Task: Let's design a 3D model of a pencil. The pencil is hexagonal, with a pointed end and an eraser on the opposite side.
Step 6:
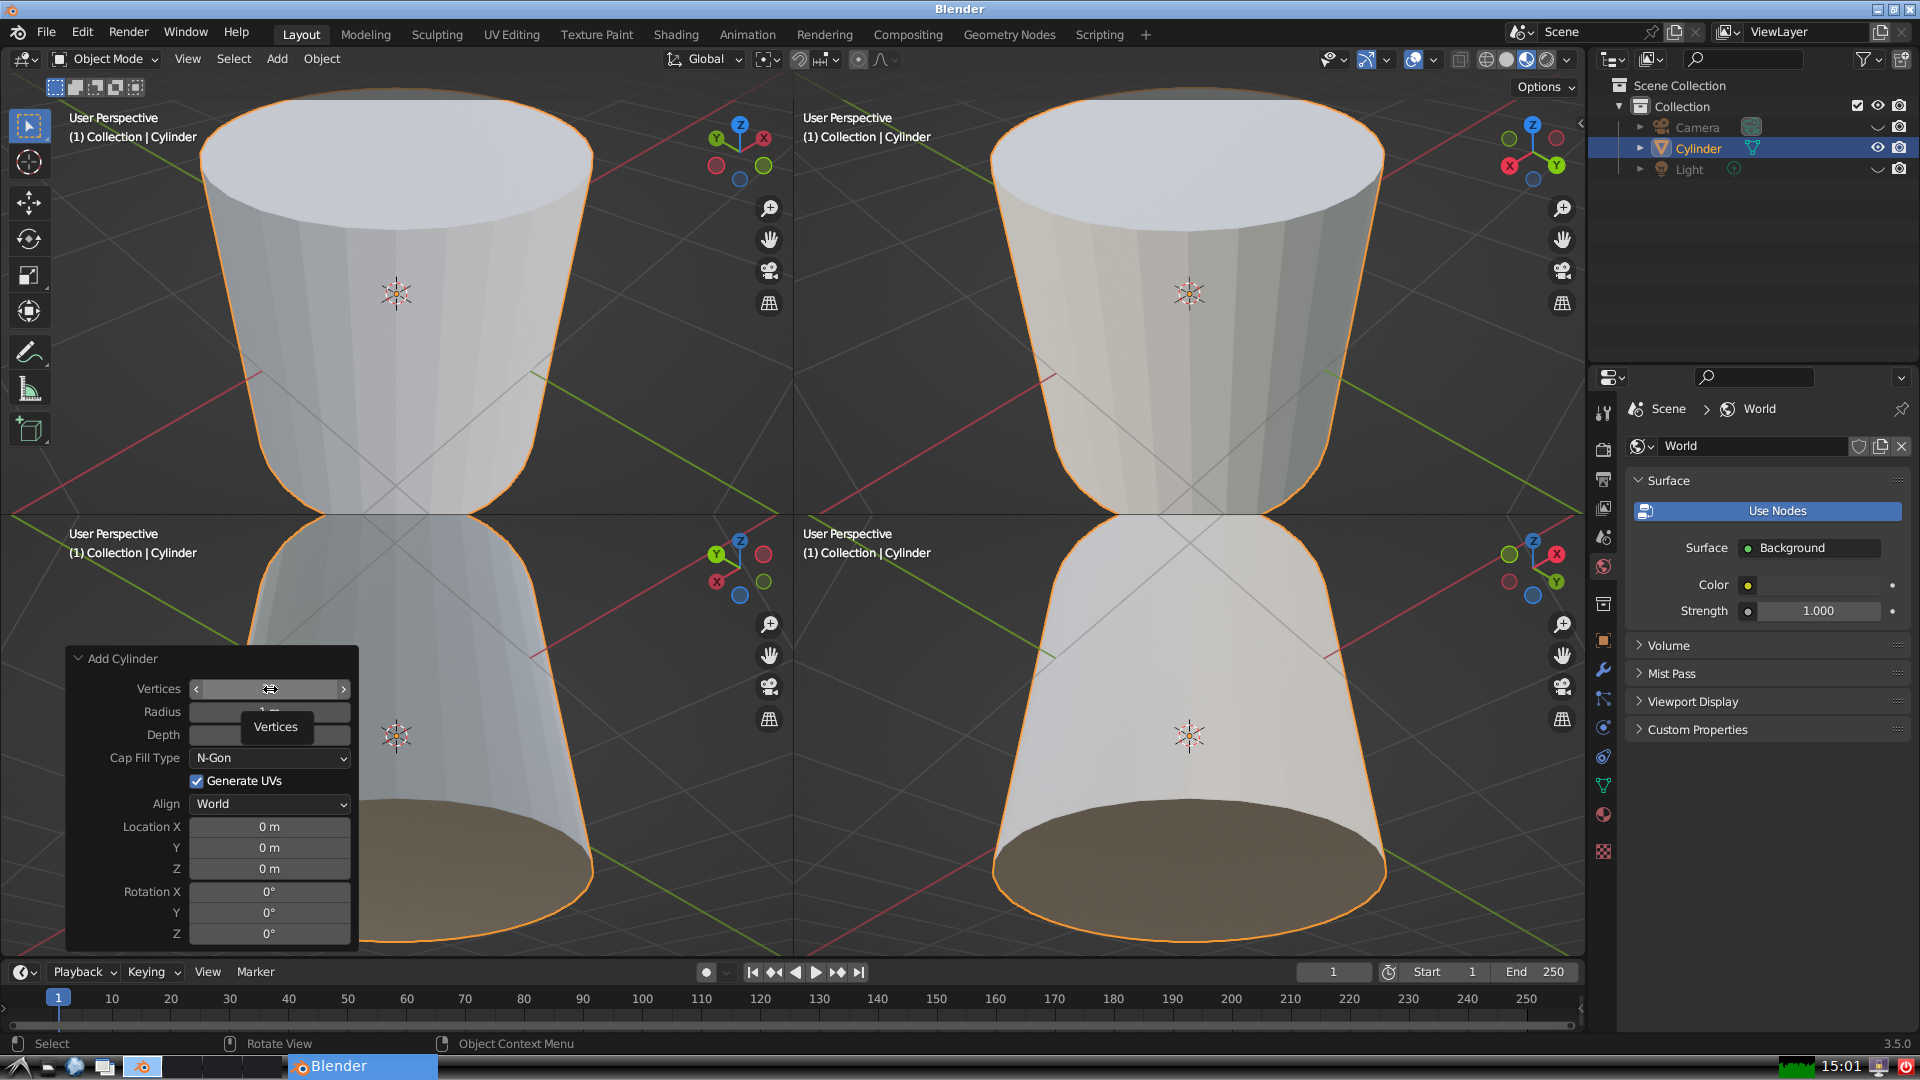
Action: click: no